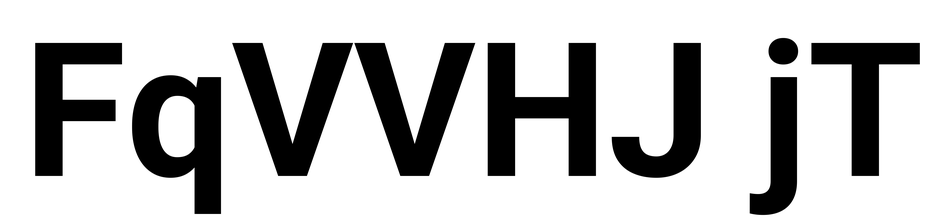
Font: Roboto_Bold